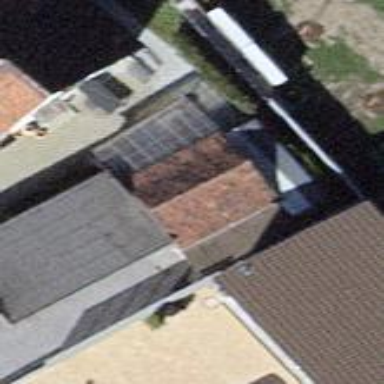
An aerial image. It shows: Shed.